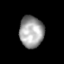
Tissue: lung
Cell type: Endothelial cells
Senescence score: 0.5492
Nuclear area (px): 755
Mean DAPI intensity: 158.824